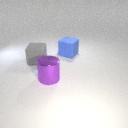
large purple metal cylinder to the left of large blue rubber cube